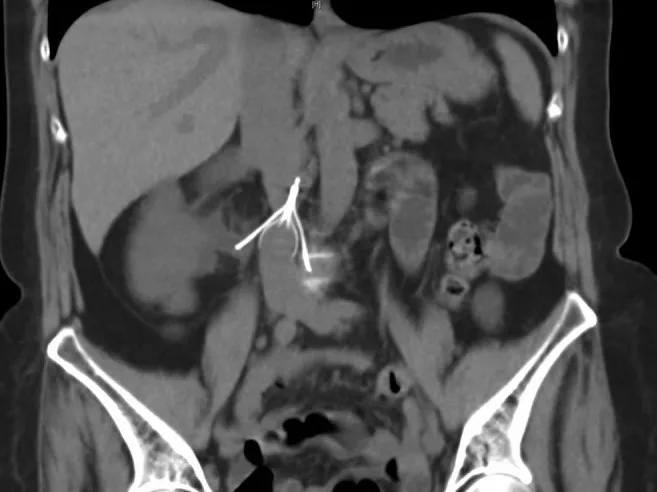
Coronal cut CT with additional demonstration of filter limb penetrating right ureter.
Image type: radiology (ct)